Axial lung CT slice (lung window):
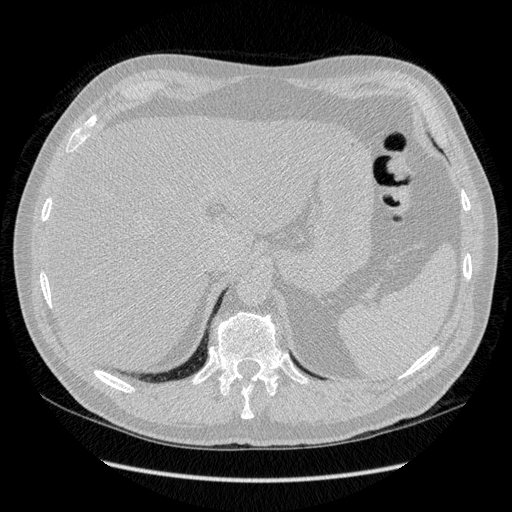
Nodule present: no